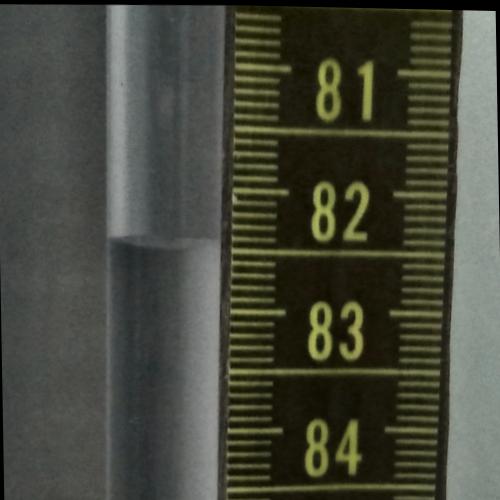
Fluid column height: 82.5 cm